Question: I'm working to import and export data into Core Data from a web API.
The web API that i'm interfacing with doesn't have consistent naming with itself, and certainly doesn't match the naming conventions that i'd use for attributes in my core data model. (I don't have control over changing the API conventions).
To illustrate the issue, in one api call the data for a contact might look something like this :
'''
"rows": [
{
"name": "Bob",
"group": "Testing Group A",
"email_address" : "bob@fakedata.com"
}
]
'''
And in another different call that still returns contacts it might look something like this :
'''
"rows": [
{
"Name": "Bob",
"group_name": "Testing Group A",
"Email" : "bob@fakedata.com"
}
]
'''
Notice the small differences in the key naming? In the past, i've resolved issues like this by having a "mapping" for each API call. The mapping is just an NSDictionary that has the key's of the core data names I use, and the values of the API server keys.
So resolving each of these two calls would require each to have an NSDictionary like the following
'''
dict = @{ @"name" : @"name", @"group" : @"group", @"email" : @"email_address" };
dict = @{ @"name" : @"Name", @"group" : @"group_name", @"email" : @"Email" };
'''
This works pretty well, and it's certainly one path to solve this problem, but having these mappings in every API call isn't very elegant, and certainly is poor design for code maintainability.
So the real question here is : does anyone have a better solution for managing the mapping of web api's to Core Data? Obviously having a well written web API is the ideal solution, but even mapping well written API's can have minor differences (For example, core data requires attributes to begin with a lowercase letter).
My proposed solution is to add the mappings into the core data attribute under the "User Info" (attached image below to see example), but i have zero experience using this feature of attributes, and I don't know if there is a way better option that i've overlooked. Thanks for any help.

: Yes, i've used Restkit extensively, and it does have convenient mappings (similar to how I've explained using an NSDictionary above). But for this project, i'm eliminating dependency on such a framework that I don't have control over, and don't completely understand. I'm pulling this data in with a simple NSURLConnection.
If you go down this route (which has been very nice btw, the accepted answer helped a lot). I recommend not using the key word "map" simply because it's not the default. Use "key" instead because this doesn't require making two edits to the user info field. For my particular project there are many mappings and this has been annoying. Too late to change now, but learn from my mistake.
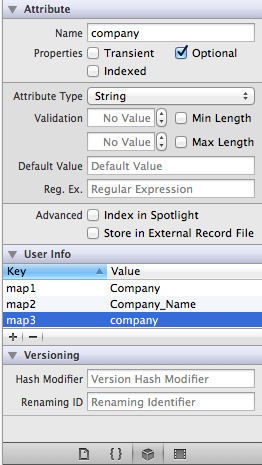
Answer: Wow, that is one screwed up web API.
Your suggested approach is more or less how I'd deal with it. But instead of having multiple 'mapX' keys, I'd use a single 'map' key whose value was a comma-separated list of mappings. In this case, the key 'map' would have a value of 'Company,Company_Name,company'. That way you read one known key instead of repeatedly testing to see if the next one exists. You can easily convert the comma-delimited list to an array by using 'NSString''s 'componentsSeparatedByString:' method.
A different approach would be to put all this in a property list that you can read at run time. That would be effective but I prefer keeping all of the information in one place, and the user info dictionary is ideal.
As an aside, for what it's worth, Core Data does not require that attribute names begin with a lower case letter. However, Xcode's data model editor does enforce that restriction-- forcing you to follow a guideline that you might well have cause to violate. If you're so inclined, you can edit the model file by hand and change attribute names to start with upper case letters. The file is XML, and if the tool compatibility setting is Xcode 4.0 or higher it's very easy to read. Once you do this you can even use Xcode's built-in class generation with those attributes.